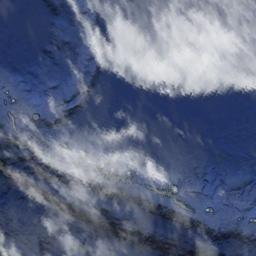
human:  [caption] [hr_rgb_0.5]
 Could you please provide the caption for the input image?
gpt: A large cloud of white clouds floated over the farmland .

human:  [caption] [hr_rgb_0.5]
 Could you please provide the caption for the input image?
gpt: The white cloud is above blue sea .

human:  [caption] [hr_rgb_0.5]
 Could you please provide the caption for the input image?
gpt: White clouds on blue sea .

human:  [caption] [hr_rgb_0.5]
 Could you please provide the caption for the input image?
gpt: The stratus clouds are located above the surface of the sea while some ups and downs are on the ocean floor .

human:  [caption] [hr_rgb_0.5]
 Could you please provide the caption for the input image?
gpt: There are some white clouds over a blue sea .